Interaction volume radius: 5 \u00c5
Interaction volume height: 10 \u00c5
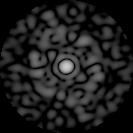
Disorder parameter: 0.8866